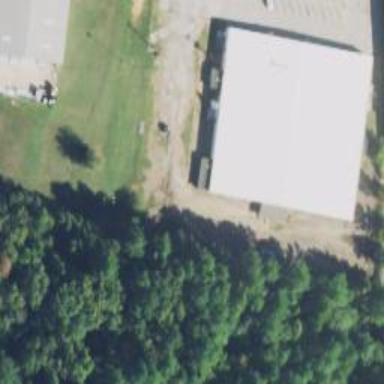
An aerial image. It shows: Building with bowling alley inside.